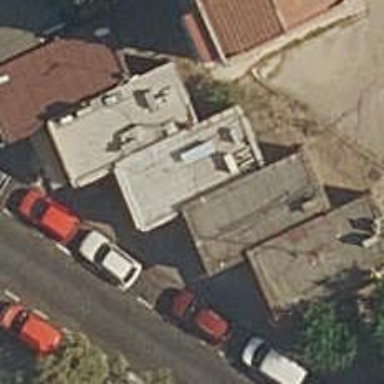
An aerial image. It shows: Convenience shop.